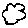
Label: cloud